Field crop: maize
Growth stage: 1
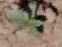
Species: datura